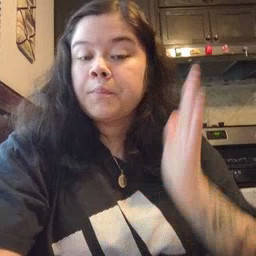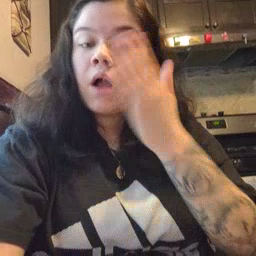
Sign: bedroom